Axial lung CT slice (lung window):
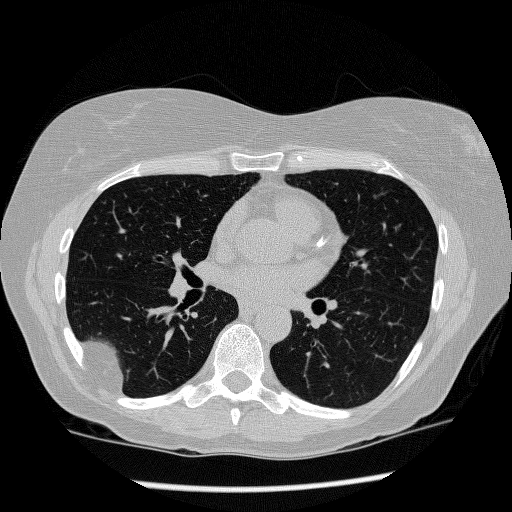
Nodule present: no